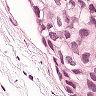
Metastatic tissue present: yes